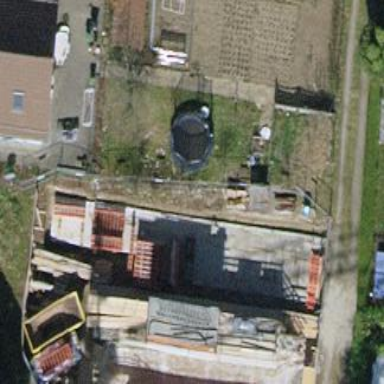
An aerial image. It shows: View of roof of building.